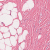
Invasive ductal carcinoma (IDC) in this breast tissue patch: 0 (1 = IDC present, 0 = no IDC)